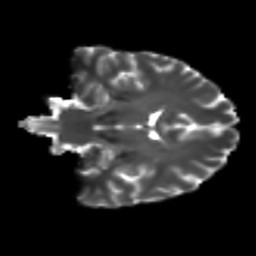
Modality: T2w
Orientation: coronal
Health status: ill
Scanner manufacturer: siemens
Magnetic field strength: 3 T
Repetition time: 6.7 s
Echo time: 0.1 s